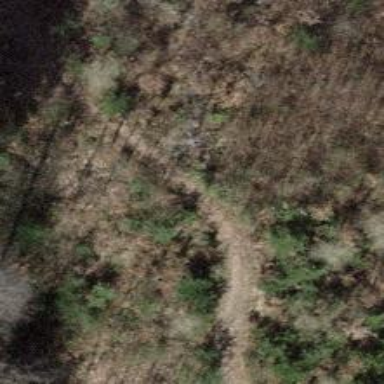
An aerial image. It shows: Dirt path.